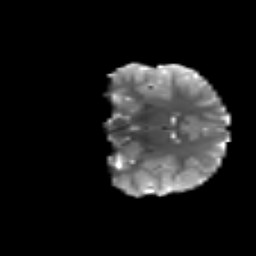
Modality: T2w
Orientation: coronal
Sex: female
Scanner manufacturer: siemens
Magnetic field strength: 3 T
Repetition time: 5 s
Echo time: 0.071 s